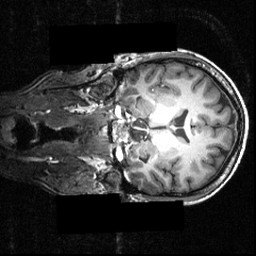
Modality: T1w
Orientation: coronal
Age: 28
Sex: male
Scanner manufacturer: siemens
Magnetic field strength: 3.951 T
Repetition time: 1.5 s
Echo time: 0.00335 s